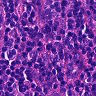
Metastatic tissue present: no